Question: I have a page (figure below) with a div#content centered in the body. I want to right-click in the body area, outside of div#content, and read the color there. If I try
'''
$(document).on("contextmenu", "body", function(el){
bodyBackgroundColor = $(el).css('background-color');
debugger;
});
'''
I don't catch the interrupt when I click in the wings.
If I try
'''
$(document).on("contextmenu",function(el){
bodyBackgroundColor = $(el).css('background-color');
debugger;
});
'''
I catch the interrupt but with el = document, the $(el).css('background-color') doesn't work.
How should I be doing this?
Thanks.

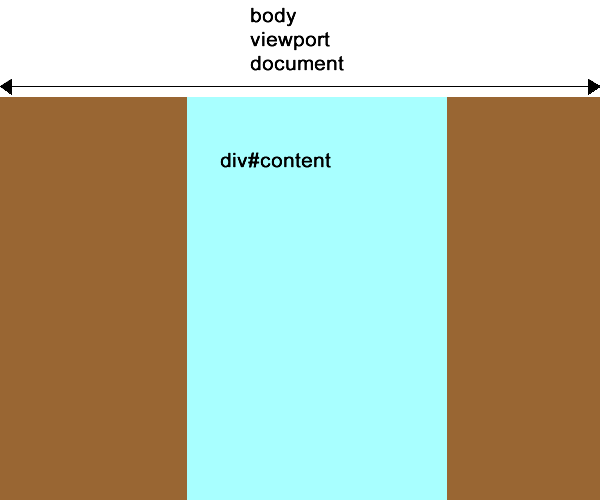
Answer: I think you need to get the 'background-color' applied on the element where you right-clicked. If so try this.
<URL>
'el' in the callback is not the element it is the event, you can get the element as 'e.target' or even 'event.srcElement' would work
'''
$(document).on("contextmenu",function(e){
bodyBackgroundColor = $(e.target).css('background-color');
alert(bodyBackgroundColor);
});
'''